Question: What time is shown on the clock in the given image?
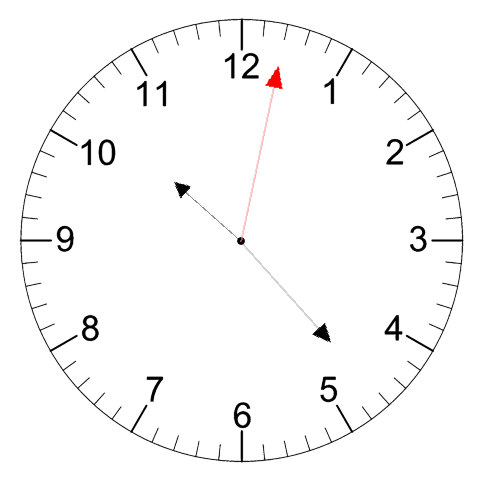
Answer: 10:23:02